Question: Count the number of objects in the diagram.
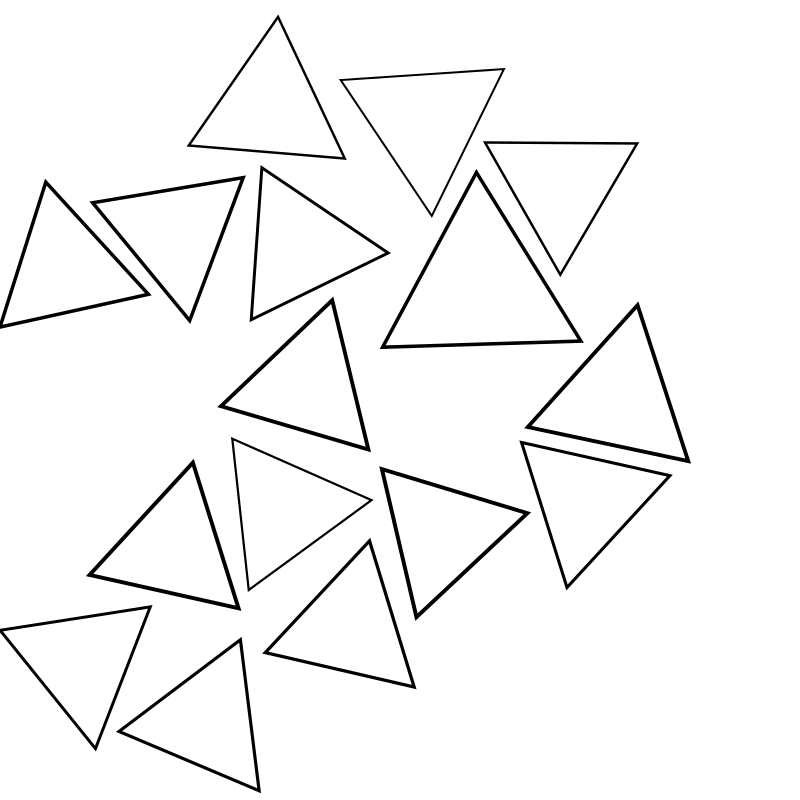
Answer: 16